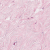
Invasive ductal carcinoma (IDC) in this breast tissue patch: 0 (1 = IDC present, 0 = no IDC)